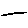
Label: line